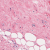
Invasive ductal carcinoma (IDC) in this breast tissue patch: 0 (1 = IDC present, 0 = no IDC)